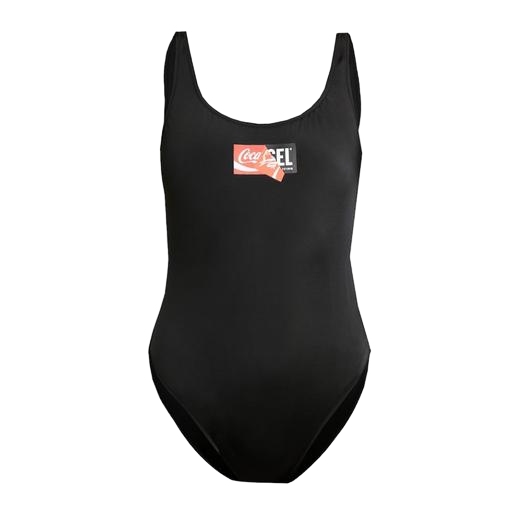
black one piece, black women's vest, black scoop neck, white background